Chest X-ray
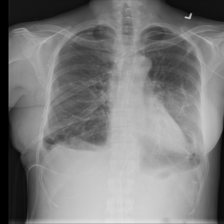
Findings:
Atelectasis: negative
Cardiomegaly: negative
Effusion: negative
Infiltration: negative
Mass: negative
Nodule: negative
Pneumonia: negative
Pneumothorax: positive
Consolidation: negative
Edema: negative
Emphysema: negative
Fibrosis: negative
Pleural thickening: negative
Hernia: negative